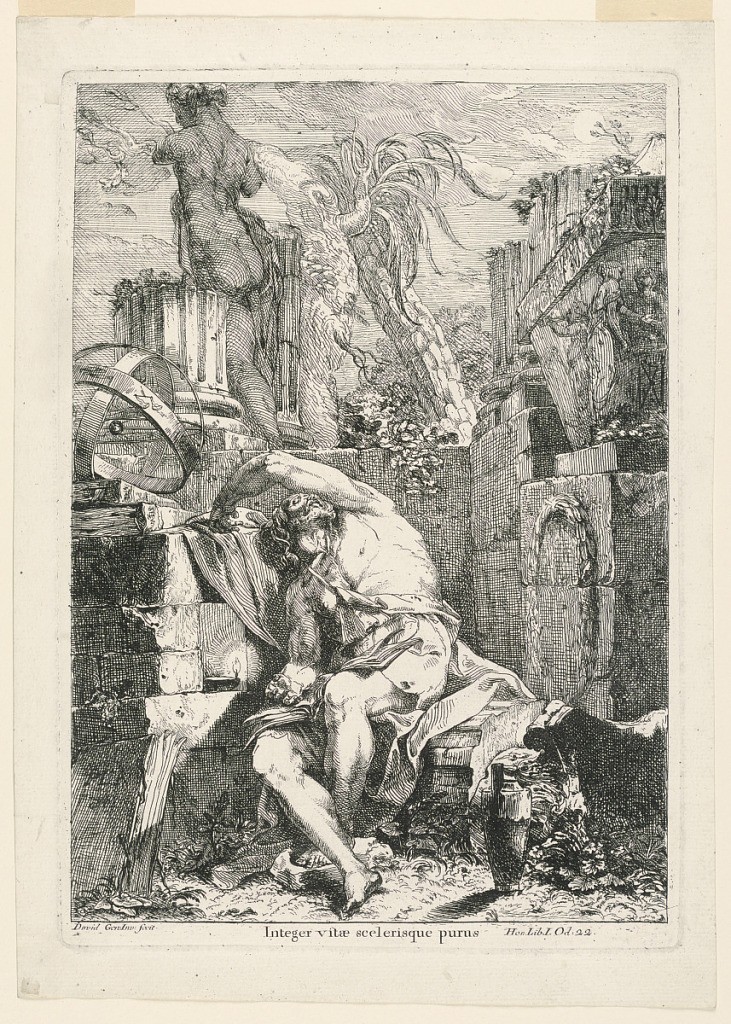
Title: Integer vitae scelerisque purus (Horace, Odes. Book I,22)
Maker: Giovanni David, Italian, 1743 - 1790
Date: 1775
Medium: etching on wove paper
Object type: Print
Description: Studying among remnants of Antiquity a man has been overcome by sleep.